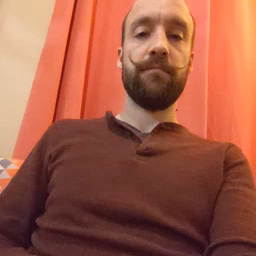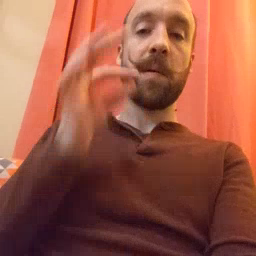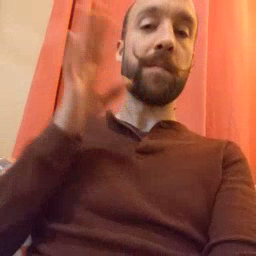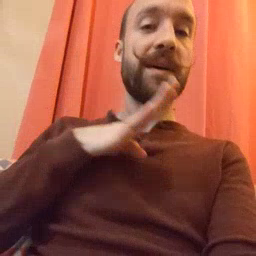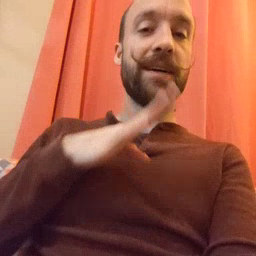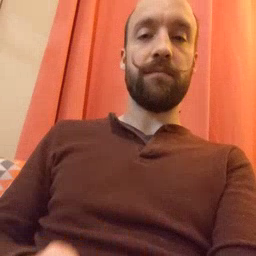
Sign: bee